Question: I am currently trying to develop a website where I need to have 2 CSS containers side by side at the same level. I.e. they both need to have top: 0px; However, whey they both have relative the first container is pushed down to where the second container content finishes.
How can I get these two containers to sit side by side both needing to be relative. I have been trying to figure it out for ages and google searches don't seem to provide with much help.
I am using HTML5 and CSS3 in order to build the website.
Thanks for any help you can offer.
Below is the HTML Code
'''
<div id="feedContainer">
Latest Tech News<br /><
The quick brown<br/> fox jumped over the lazy<br /><br />dogs back
</div>
<div id="bodyIndex">
Hi I am a body<br />and i am a new line<br/>r />and i am a <strong>another new line</strong><br />I'm another<br /><br />woo!!<br /><br />
<font size="+24">I am a large font<br /><br />Please don't move<br />the feed container
</font>
</div>
'''
Below is the CSS Code
'''
#bodyIndex
{
position: relative;
margin-left: 120px;
padding-left: 15px;
padding-top: 5px;
width: 660px;
/*padding-bottom: 70px;*/
/*height: 100%;*/
/*top: 80px; */
/*background-color: #c8c8c8;*/
background-color: #fff6d1;
/*clear: both;*/
clear:none;
padding-bottom: 60px;
min-height: 100%;
height: auto;
}
#feedContainer
{
position:relative;
/* top: 0px;*/
top: 0px;
bottom: 0;
width: 180px;
padding-left: 5px;
left: 800px;
font-size: larger;
font-weight: bold;
color: black;
border-left:thin solid #e0e0e0;
clear: none;
}
'''

In the image above where it says 'I am a body' and 'Latest Tech News' should be lined. The only way I can get them to line up is if I set one of them to absolute but I need both containers to be relative
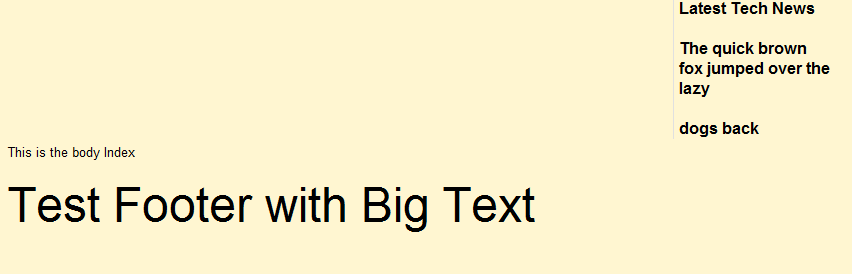
Answer: Try putting the containers into a '<ul>' and give the float left css property to the '<li>' within the unsorted list. Something like this:
'''
<ul>
<li style="float:left"> <!--Container here-->
</li>
<li style="float:left"> <!--Container here-->
</li>
</ul>
'''
That way the containers should appear side by side